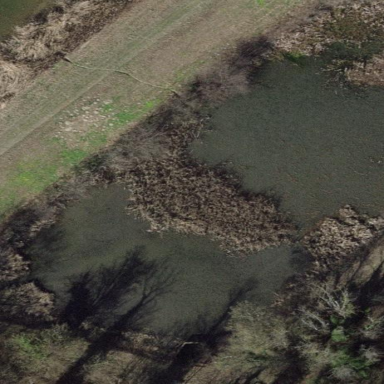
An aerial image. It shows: Pond with natural water.